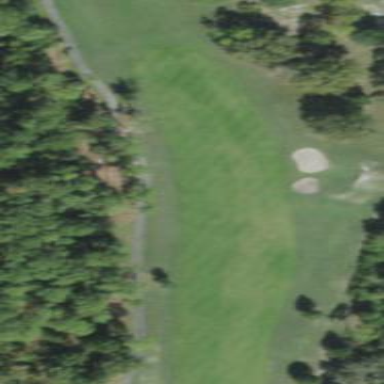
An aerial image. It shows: Grassy area designated as golf fairway.